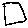
Label: square